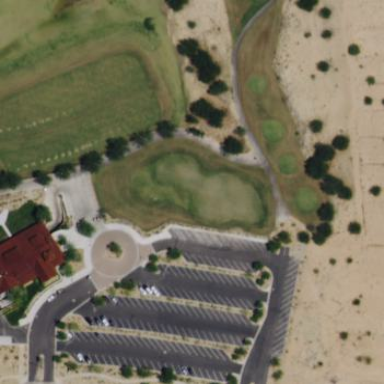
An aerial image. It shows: Rough golf area with grass surface.